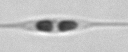
Label: Cylindrotheca